Question: I want to create 40 different column stacked graphs using macros in Excel. Each graph has two series. So far I've done this:
'''
Sub loopChart()
Dim mychart As Chart
Dim myRange As Range
Dim c As Integer
Dim d As Integer
c = 1
d = 2
While c <= 33 '1=dataSource1, 4=dataSource2, 7=dataSource3
While d <= 33
'set data source for the next chart
With Worksheets("Hoja1")
Set myRange = .Range(.Cells(1, c), .Cells(3, c + 1))
Set myRange2 = .Range(.Cells(1, d), .Cells(3, d + 1))
End With
'create chart
Sheets("Hoja1").Select
ActiveSheet.Shapes.AddChart.Select
With ActiveChart
.ChartType = xl3DColumnStacked
'sets source data for graph including labels
.SetSourceData Source:=myRange2, PlotBy:=xlColumns
'including legend
.SetElement (msoElementLegendRight)
.HasTitle = True
'dimentions & location:
'defines the coordinates of the top of the chart
.Parent.Top = 244
'defines the coordinates for the left side of the chart
.Parent.Left = c * 100
.Parent.Height = 200
.Parent.Width = 300
.ChartTitle.Text = "Porcenta-2014"
End With
c = c + 3
d = d + 3
Wend
Wend
End Sub
'''
I want that insted of and my graphs use de name of the column A:

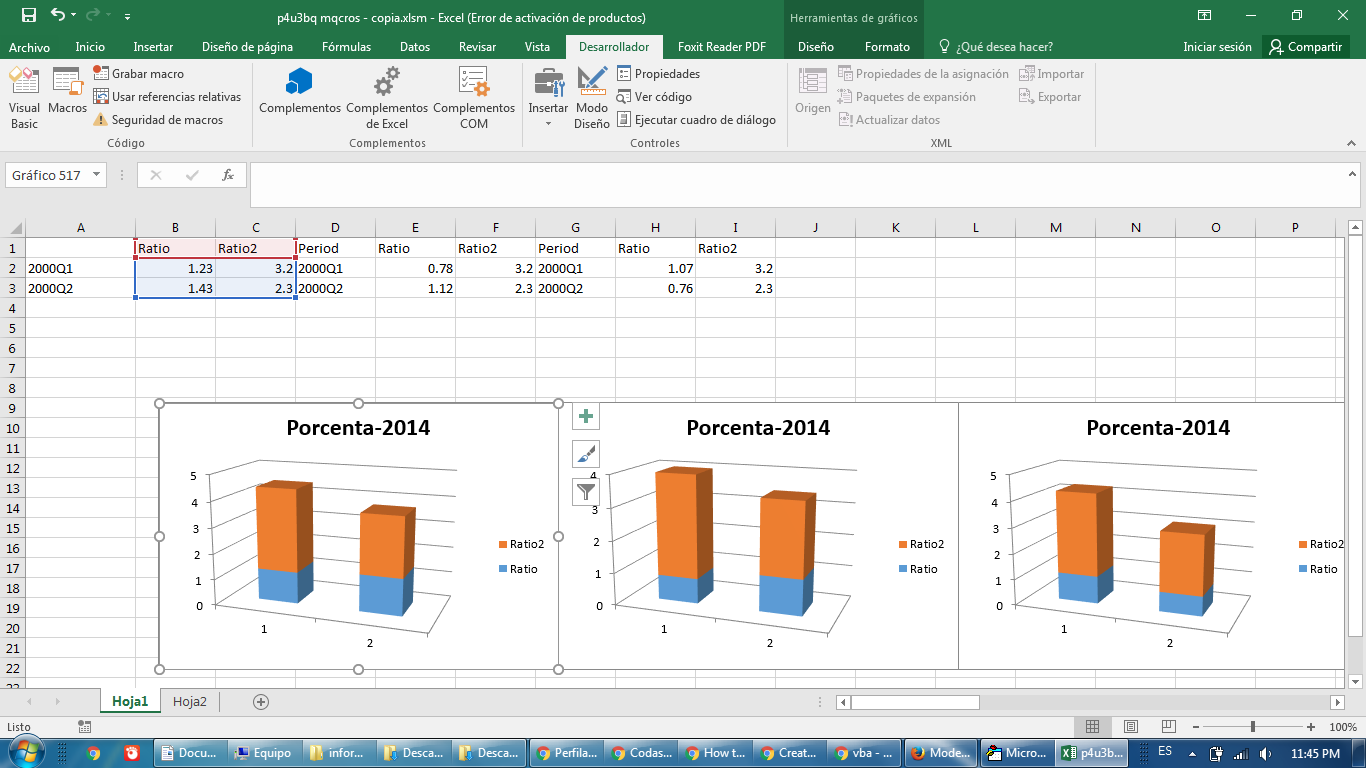
Answer: '''
Sub tset()
Dim dataRange As Range
Dim dataNames As Range
Dim c As Integer
Set dataRange = Range("B1:C3")
Set dataNames = Range("A2:A3")
c = 1
For i = 1 To 40
ActiveSheet.Shapes.AddChart.Select
With ActiveChart
.SetSourceData Source:=dataRange, PlotBy:=xlColumns
.SeriesCollection(1).XValues = dataNames
.ChartType = xl3DColumnStacked
.SetElement (msoElementLegendRight)
.HasTitle = True
.Parent.Top = 244
.Parent.Left = c * 100
.Parent.Height = 200
.Parent.Width = 300
.ChartTitle.Text = "Porcenta-2014"
End With
c = c + 3
Set dataRange = dataRange.Offset(0, 2)
Next i
End Sub
'''